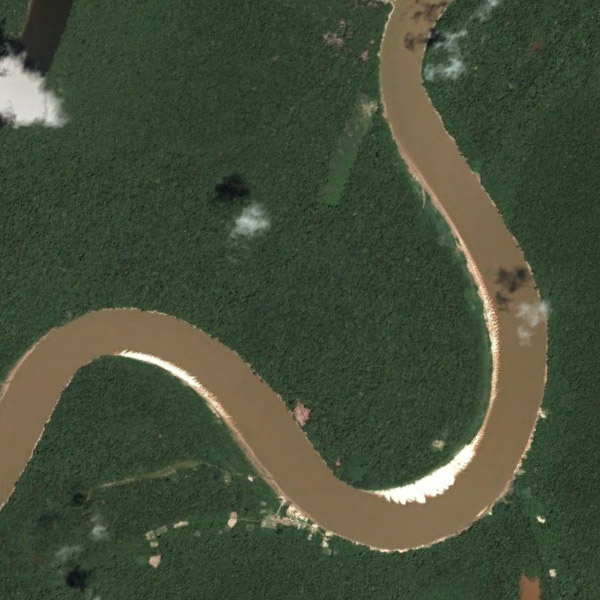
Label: River